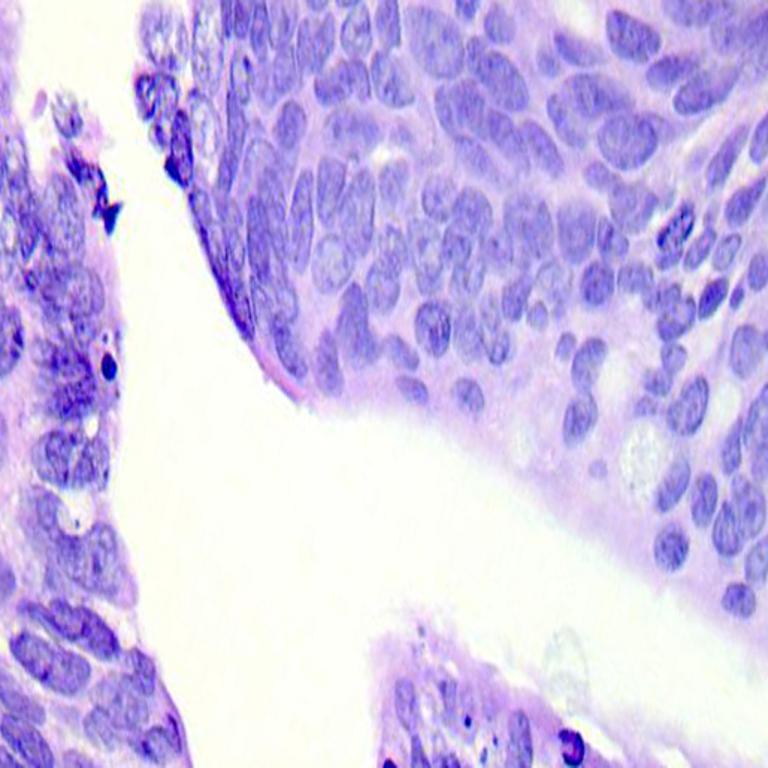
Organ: colon
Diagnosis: adenocarcinomas